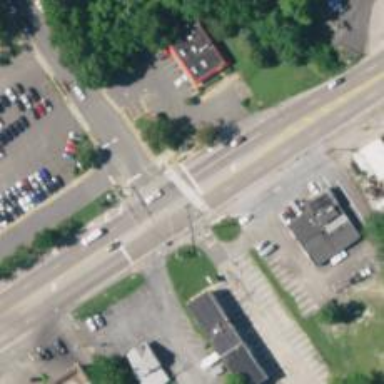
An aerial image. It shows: Crossing on the road.